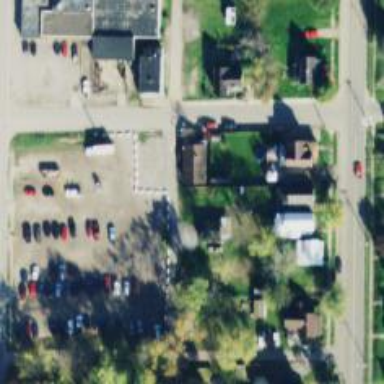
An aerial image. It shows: Alley classified as service road.